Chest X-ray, PA view. Patient: 50 years old, sex F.
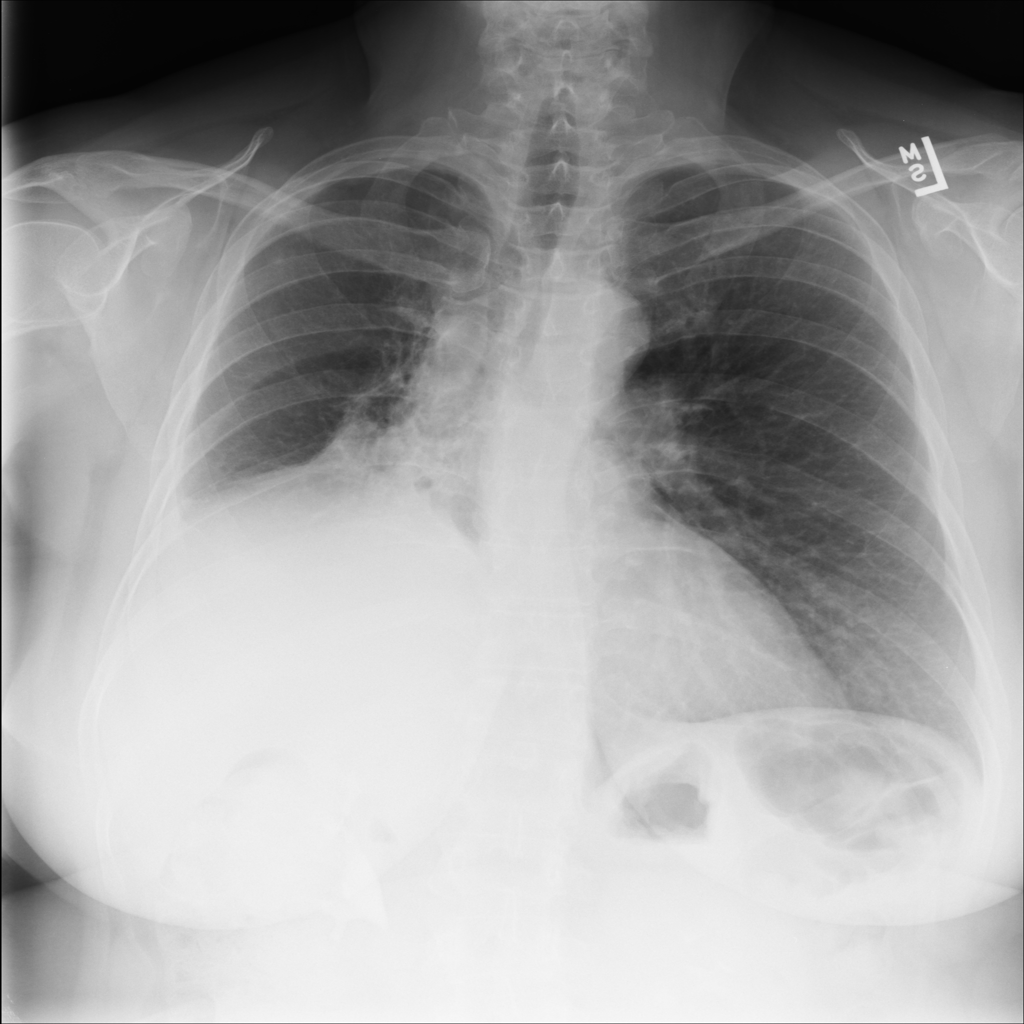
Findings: No Finding